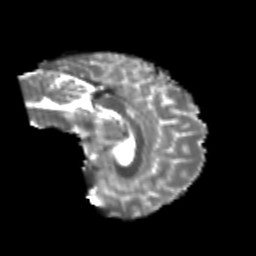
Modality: T2w
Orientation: sagittal
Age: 25
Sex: male
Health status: healthy
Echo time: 0.074 s